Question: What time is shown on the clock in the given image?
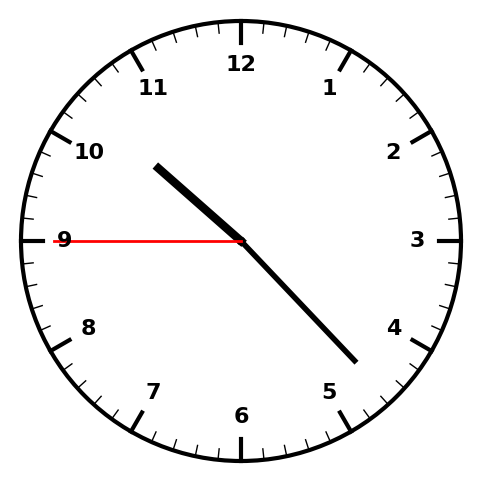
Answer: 10:22:45